Question: I'm developing my first app providing to it the new material look. I'm a bit lost with this so I'm following some tutorials to implement things like Toolbar, Navigation Drawer, etc. I have to say that I'm doing it providing compatibility to pre-lollipop android versions, so I'm using support libraries.
What concers to my question, is that I have just implemented the Navigation Drawer following one of this tutorials and using the following libraries for compatibility:
'''
support.v4.widget.DrawerLayout
support.v7.widget.RecyclerView
'''
I think that the code implementation is too long to put it here, so I'll provide the link to this tutorial, I have done it exactly as is said <URL>.
My problem is that, when I select one item from the navigation drawer's row, it perfectly opens it correspondant frament, but, it doesn't show any ripple effect, or simply any touch effect, when touching it. Something like this:

I have taken a look to some other tutorials, for example, to the one to which belongs the attached gif, to see if they use any method or implementation to provide that efect to the touch, but nothing is implemented to get that effect, just the onclick method.
So, what's wrong with this code, and how could I modify it, or what could I add to get that effect?
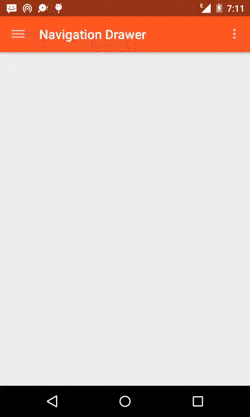
Answer: As you are using appcompat you can add this to the XML for your navigation drawer item 'android:background="?attr/selectableItemBackground"'.
This should provide the ripple effect on Lollipop devices and a fallback grey highlight for older devices.